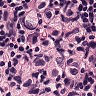
Metastatic tissue present: yes